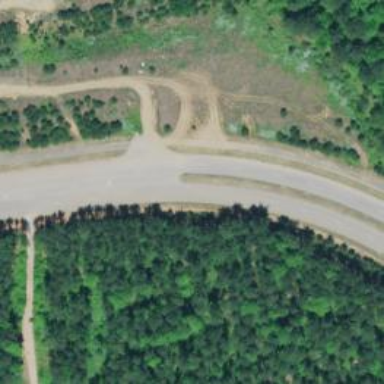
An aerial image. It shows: Asphalt cycleway with crossing.